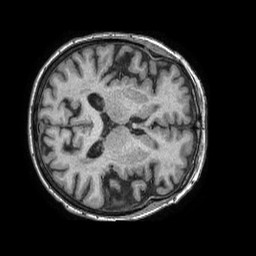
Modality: T1w
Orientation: axial
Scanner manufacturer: philips
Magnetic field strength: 1.5 T
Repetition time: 0.007512 s
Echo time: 0.003409 s